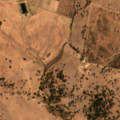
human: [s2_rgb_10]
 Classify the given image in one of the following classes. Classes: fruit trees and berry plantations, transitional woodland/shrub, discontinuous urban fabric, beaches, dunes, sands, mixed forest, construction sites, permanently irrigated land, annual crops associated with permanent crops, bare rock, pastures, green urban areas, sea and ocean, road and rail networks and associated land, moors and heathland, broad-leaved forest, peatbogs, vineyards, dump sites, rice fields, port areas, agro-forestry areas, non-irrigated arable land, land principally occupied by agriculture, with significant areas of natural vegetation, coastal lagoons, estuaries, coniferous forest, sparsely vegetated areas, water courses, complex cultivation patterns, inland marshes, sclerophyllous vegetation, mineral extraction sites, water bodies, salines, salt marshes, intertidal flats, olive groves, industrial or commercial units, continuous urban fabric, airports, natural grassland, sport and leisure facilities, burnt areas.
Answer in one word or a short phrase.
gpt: non-irrigated arable land, pastures, agro-forestry areas, coniferous forest, transitional woodland/shrub